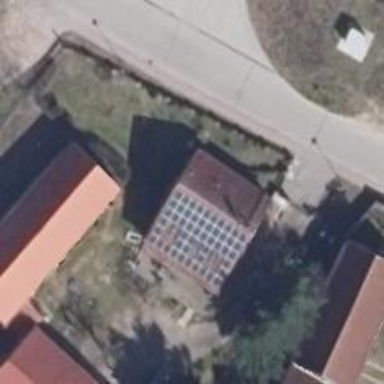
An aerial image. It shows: Solar photovoltaic panel generating electricity through small installation.